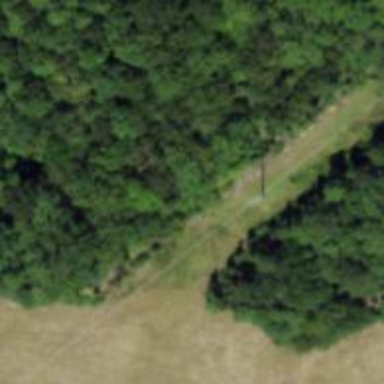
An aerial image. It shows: Power pole.